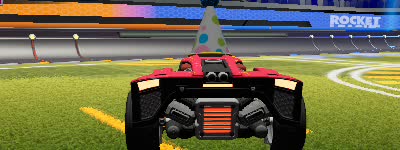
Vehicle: breakout